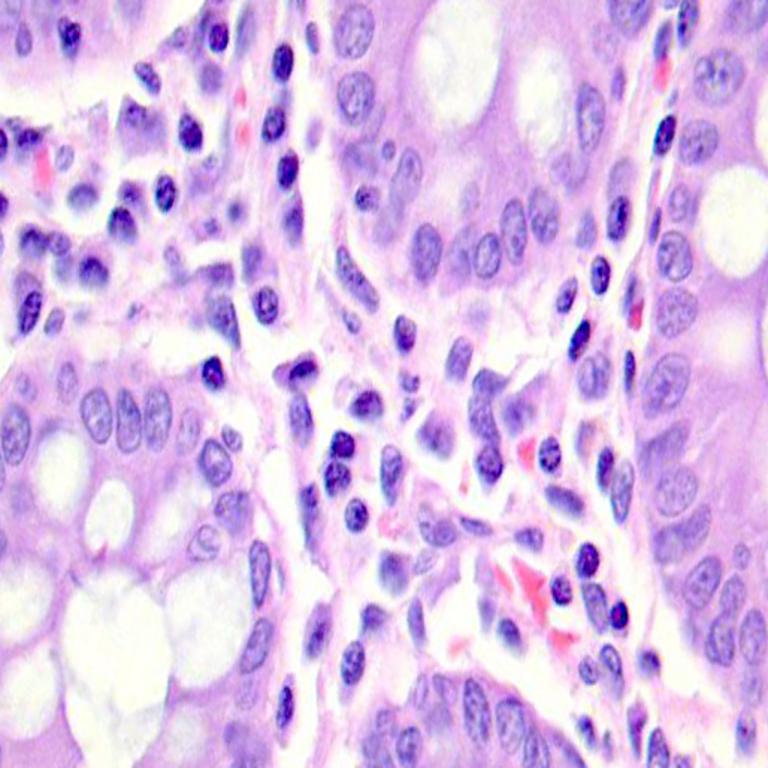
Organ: colon
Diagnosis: benign